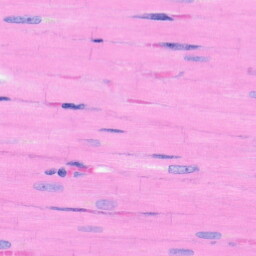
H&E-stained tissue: Heart